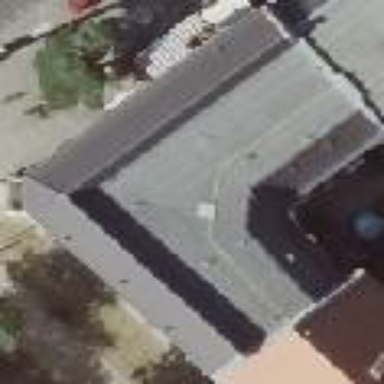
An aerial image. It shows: Apartment building with double saltbox roof shape.